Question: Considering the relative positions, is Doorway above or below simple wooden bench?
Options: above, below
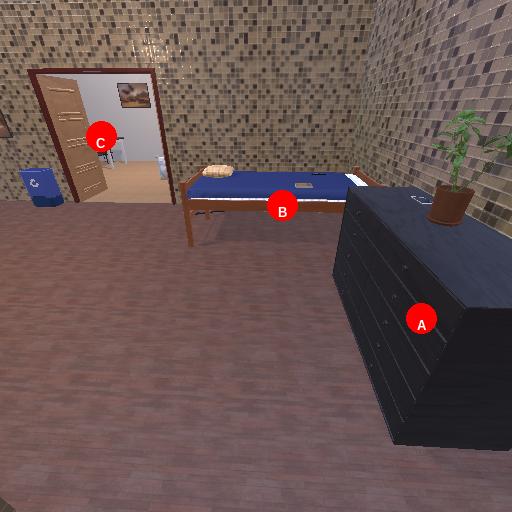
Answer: above